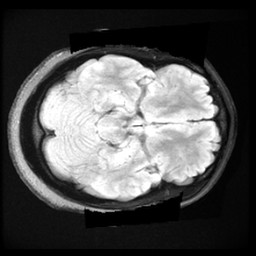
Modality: FLAIR
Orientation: axial
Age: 27
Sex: female
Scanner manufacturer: ge
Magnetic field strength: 3 T
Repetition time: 11 s
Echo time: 0.1497 s